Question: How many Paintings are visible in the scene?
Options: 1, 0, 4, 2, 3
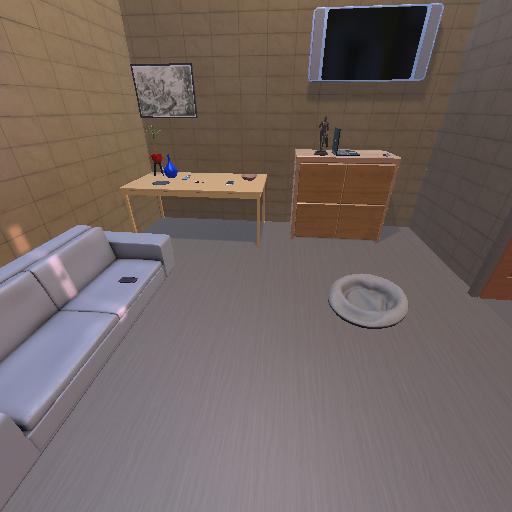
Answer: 1